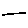
Label: line